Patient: sex F, age 83
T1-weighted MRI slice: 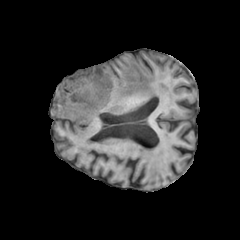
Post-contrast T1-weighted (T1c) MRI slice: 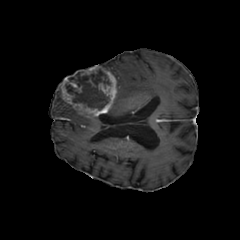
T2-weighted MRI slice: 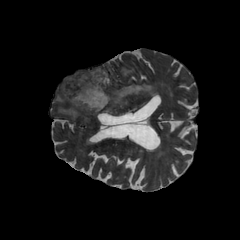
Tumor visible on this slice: yes
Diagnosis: Glioblastoma, IDH-wildtype
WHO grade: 4